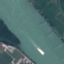
Land use / land cover class: River